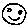
Label: smiley face